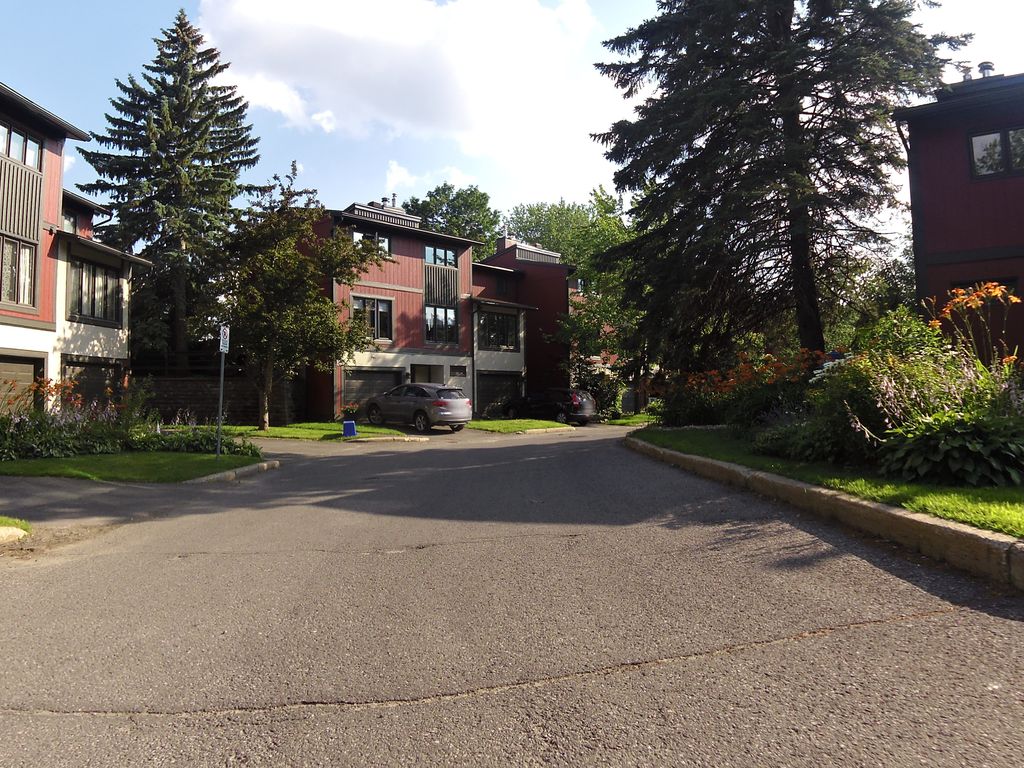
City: ottawa-gatineau